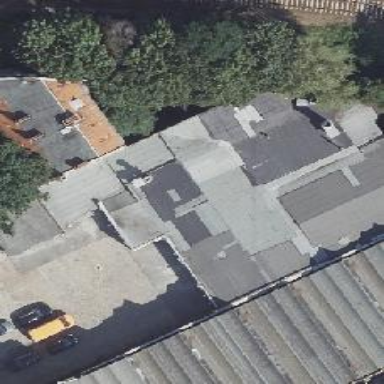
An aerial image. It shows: Car repair shop.